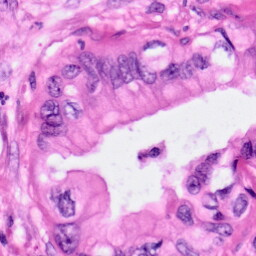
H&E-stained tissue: Pancreatic